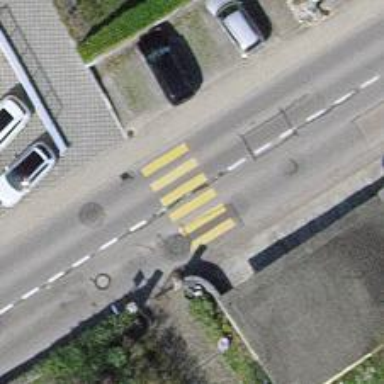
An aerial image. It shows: Marked road crossing.